Frequency: 70000
Velocity: 0,217
Power: 2,4
Pulse duration: 0,0000001
Pass count: 1
Magnification: 10
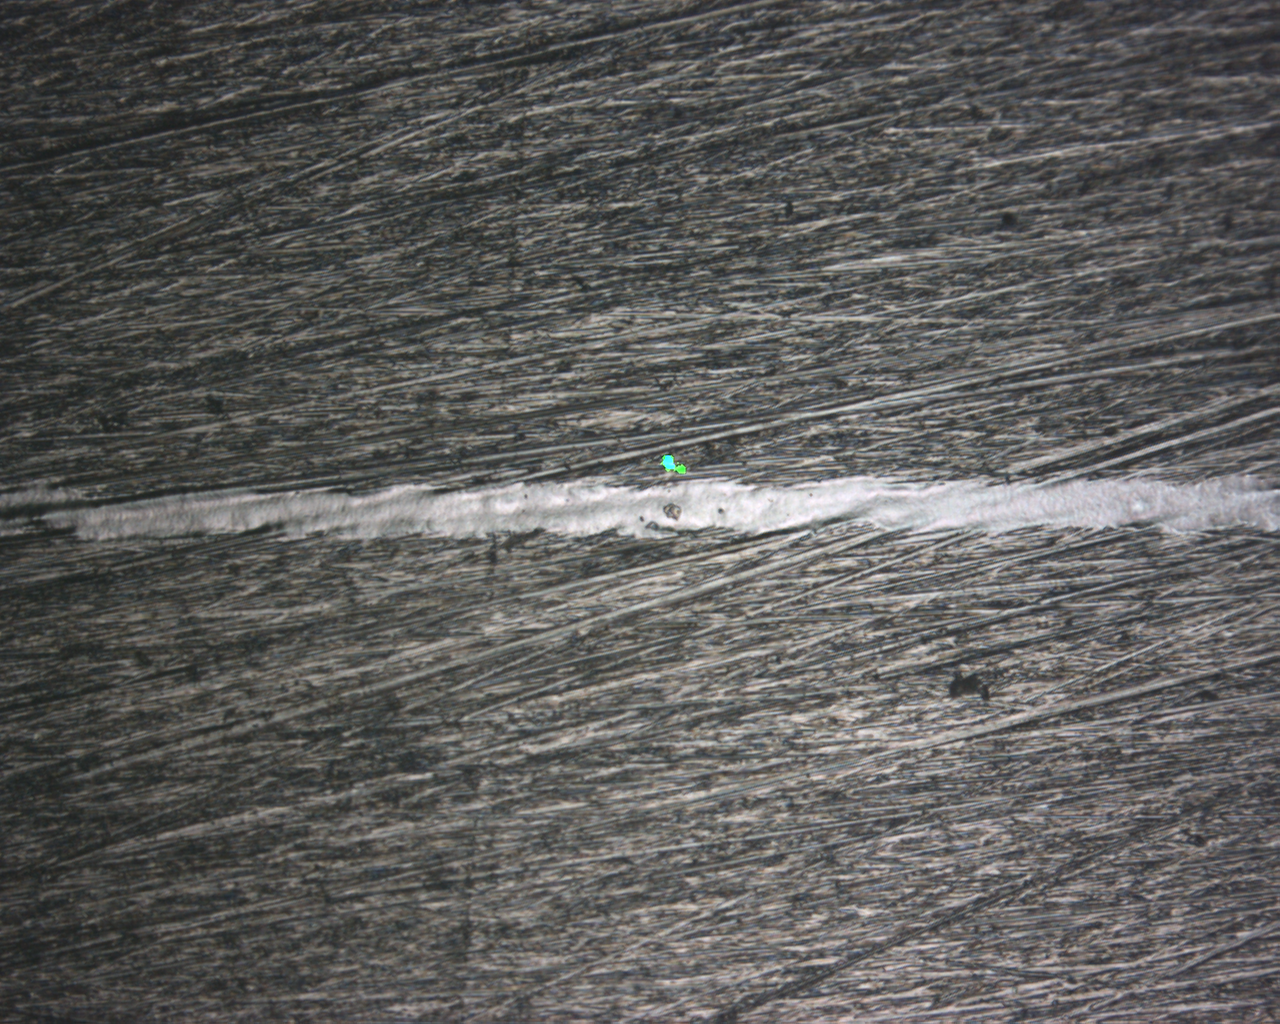
Measured width: 154.39
Other width: 5.061